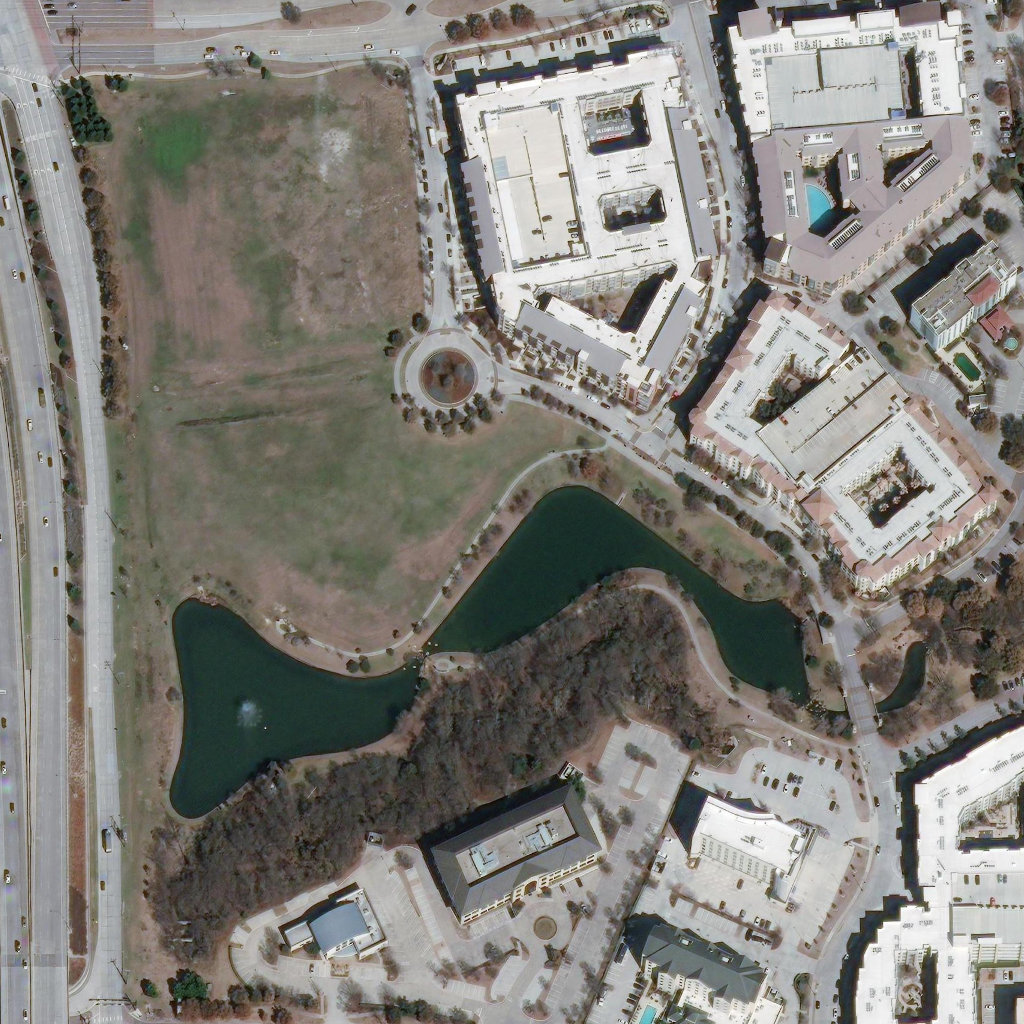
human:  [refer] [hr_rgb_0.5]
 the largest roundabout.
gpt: <box>[[39, 32, 48, 40, 0]]</box>